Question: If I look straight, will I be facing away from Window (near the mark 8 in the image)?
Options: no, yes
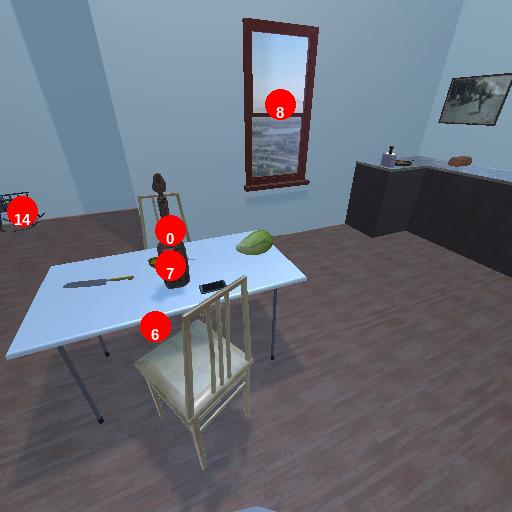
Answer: no